Question: <URL> which has the codes... my problem is that the drop-down menu in level-one works, but the 2nd level dropdown menu doesnot... It doesnt disappear when i take cursor away from the element and take to the 2nd item in the menu..

What is wrong? My HTML is as below
'''
<div id="menu">
<ul class="topnav">
<li><a href="#">Live-Radio</a></li>
<li><a href="#">Blog</a></li>
<li><a href="#">Profile</a></li>
<li><a href="#">Home</a></li>
<li>
<a href="#">Songs</a>
<ul class="subnav">
<li>
<a href="#">Sub Nav Link</a>
<ul class="subnav2">
<li><a href="#">Sub21a</a></li>
<li><a href="#">Sub22a</a></li>
</ul>
</li>
<li><a href="#">Sub Nav Link</a></li>
</ul>
</li>
</ul>
</div>
'''
I want this kind of html markup for the drop down. You can checkout the detailed codes in the link..... here is some jquery that I think has the problem with (but dono what it is) taken from the code...
JS :
'''
//for my second subnav menu
$(this).parent().find("ul.subnav").hover(function() {
$(this).find("li ul.subnav2").slideDown('fast').show(); //Drop down the subnav2 on hover
} , function () {
$(this).find("li ul.subnav2").slideUp('fast'); //Drop down the subnav2 on hover
});
'''
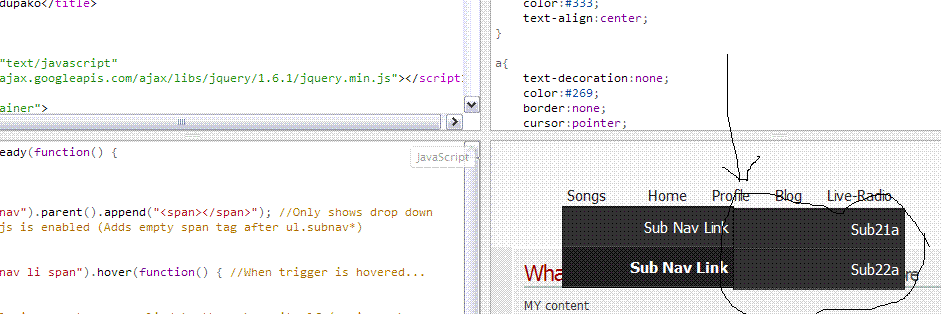
Answer: You need to target only the 'li's that have a '.subnav2' element as a child:
'''
$(this).parent().find("ul.subnav").find('li ul.subnav2').parent().hover(function() {
$(this).children("ul.subnav2").slideDown('fast').show(); //Drop down the subnav2 on hover
} , function () {
$(this).children("ul.subnav2").slideUp('fast'); //Drop down the subnav2 on hover
});
'''
Demo: <URL>
On a side-note, '.parent().find(...)' is the same as '.siblings(...)'. Also the selectors will perform faster if you remove the tag names (the only reason to keep the tag names is if you need to select only a certain tag type because multiple tag types have the same class or you need to support Internet Explorer 5.5).
'ul.subnav' would change to '.subnav'.